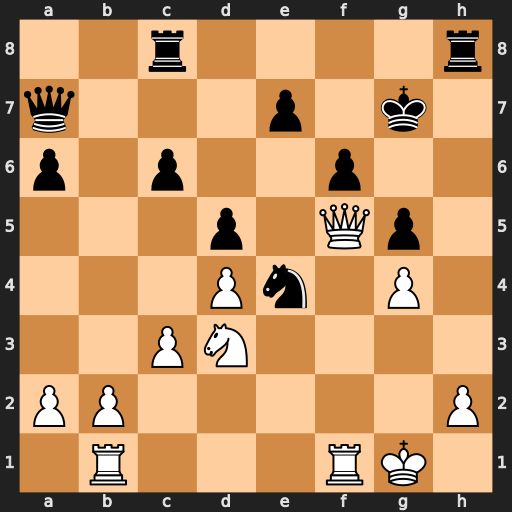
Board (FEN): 2r4r/q3p1k1/p1p2p2/3p1Qp1/3Pn1P1/2PN4/PP5P/1R3RK1
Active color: w
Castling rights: -
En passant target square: -
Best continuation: Ne5 Rh6 Qxc8